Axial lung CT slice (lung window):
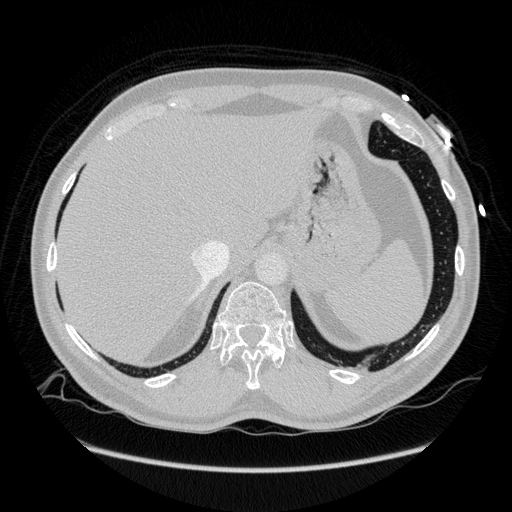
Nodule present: no